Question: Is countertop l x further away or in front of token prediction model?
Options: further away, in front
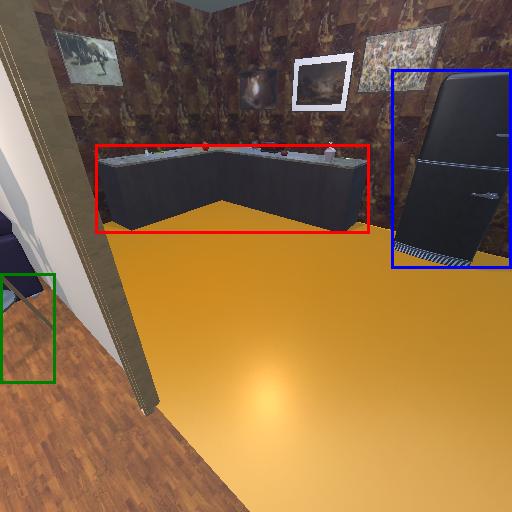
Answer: further away